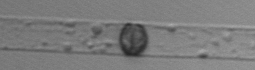
Label: Dactyliosolen_blavyanus